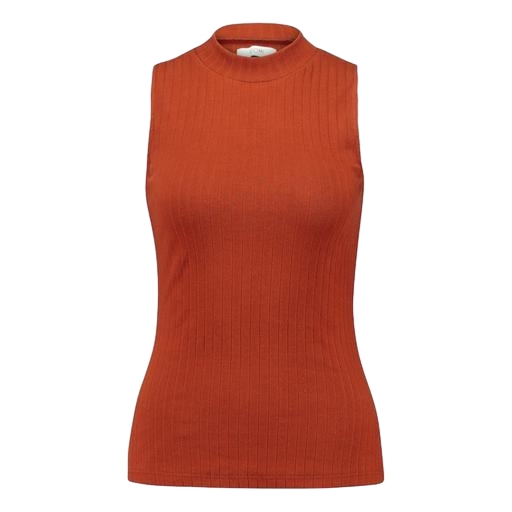
multicolor vero moda rust high neck blouse, high-neck top, orange tank top, white background